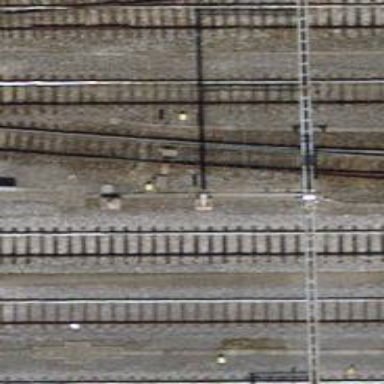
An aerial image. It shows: Railway switch.